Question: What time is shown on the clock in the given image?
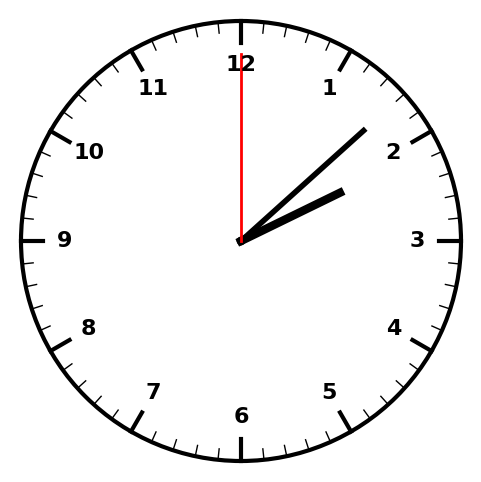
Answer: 02:08:00